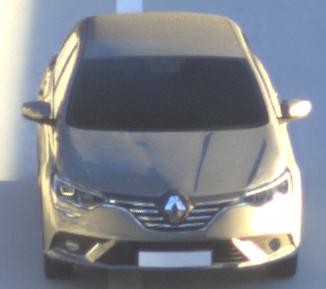
Make: Renault
Model: Mégane ENERGY TCe 100
Detailed model: Mégane (IV)
Model produced from: 2016/03
Model produced until: 2018/08
Doors: 5
Color: gray
Road condition: dry road
Daytime: sunrise or sunset
Contrast: high contrast